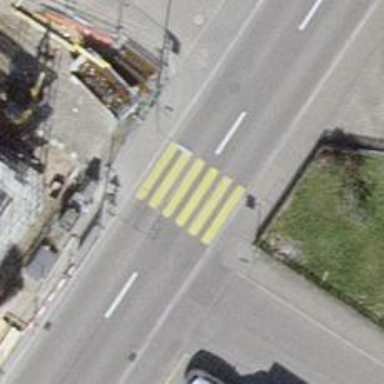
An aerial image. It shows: Uncontrolled zebra crossing on the road.